Question: I'm talking about Volterra integral equations of second order:

In my case 'g' is an ugly integral also between 'a' and 'x', also 'a=0' (for both 'g' and the integral above). 'K' is equal to 1.
I found some information about Fredholm equations, but they are not exactly the same (fixed intervals, they don't have 'x' on the integral sign), I wonder if maybe I can reconduct my analysis to a Fredholm equation? And if so, how can I solve it in Matlab?
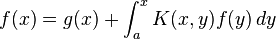
Answer: You have a Volterra equation of the second kind, and in the case when the kernel takes the form k(x-t) it can be solved an operational way(method).
Since your task is not unique, will be convenient to use a ready solution:
<URL>
Solve your equation (if I understood correctly problem statement):
'''
isolve(1,10*x,1)
ans =
10*exp(x) - 10
'''
Will check the correctness of the solution by substituting in the source:
'''
10*x + int(y,0,x)
ans =
10*exp(x) - 10
'''
Solved correctly.
P.S. Sorry for my English.